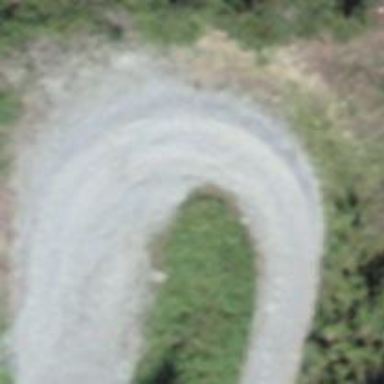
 suitable for agricultural vehicles like motorcars."